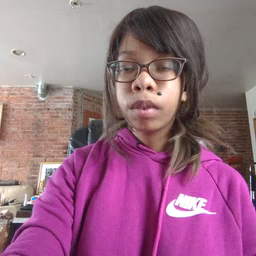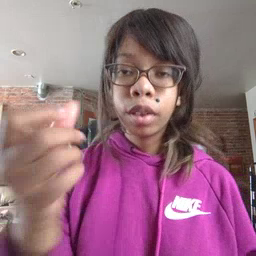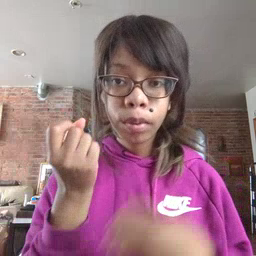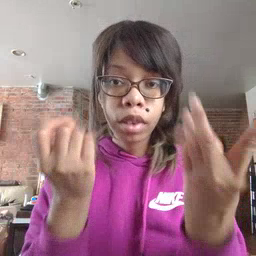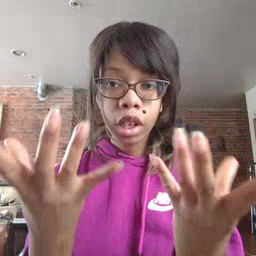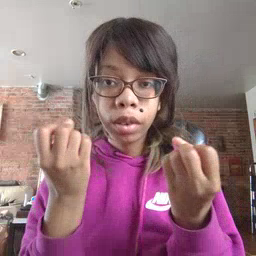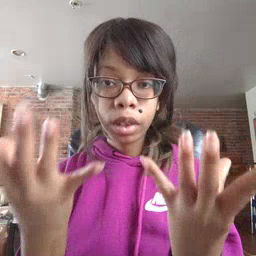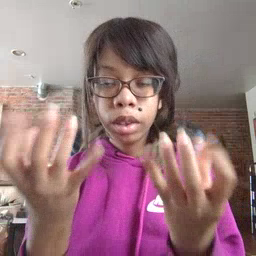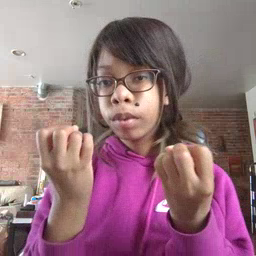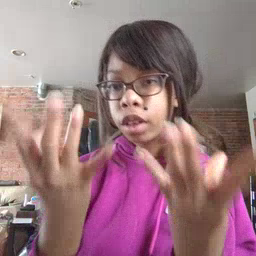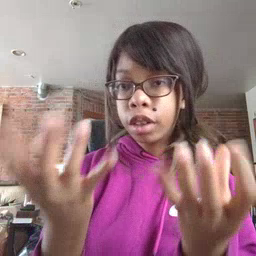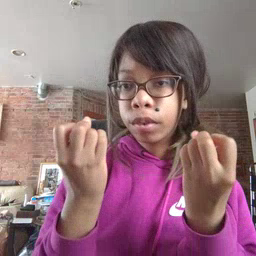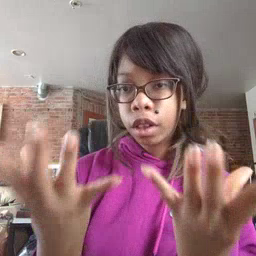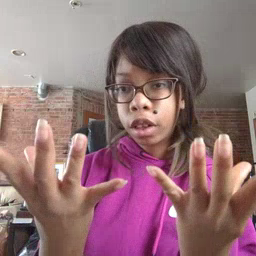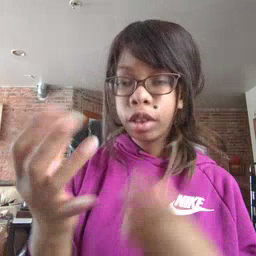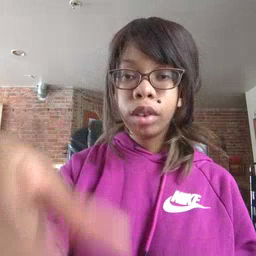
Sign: many